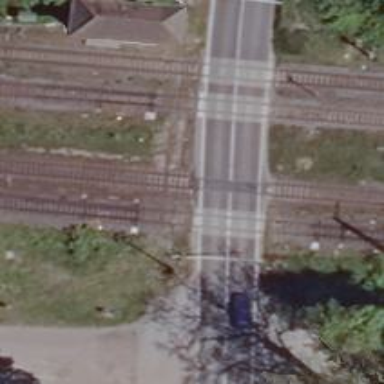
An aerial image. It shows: Level crossing with full barrier system and saltire markings.